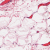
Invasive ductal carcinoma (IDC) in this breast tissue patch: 0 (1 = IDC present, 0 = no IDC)